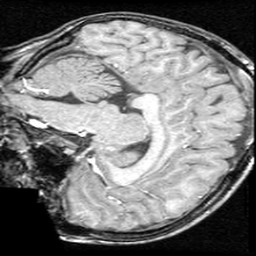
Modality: T1w
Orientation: sagittal
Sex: female
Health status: ill
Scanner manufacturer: ge
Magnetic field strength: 1.5 T
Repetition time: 21 s
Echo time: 0.008 s